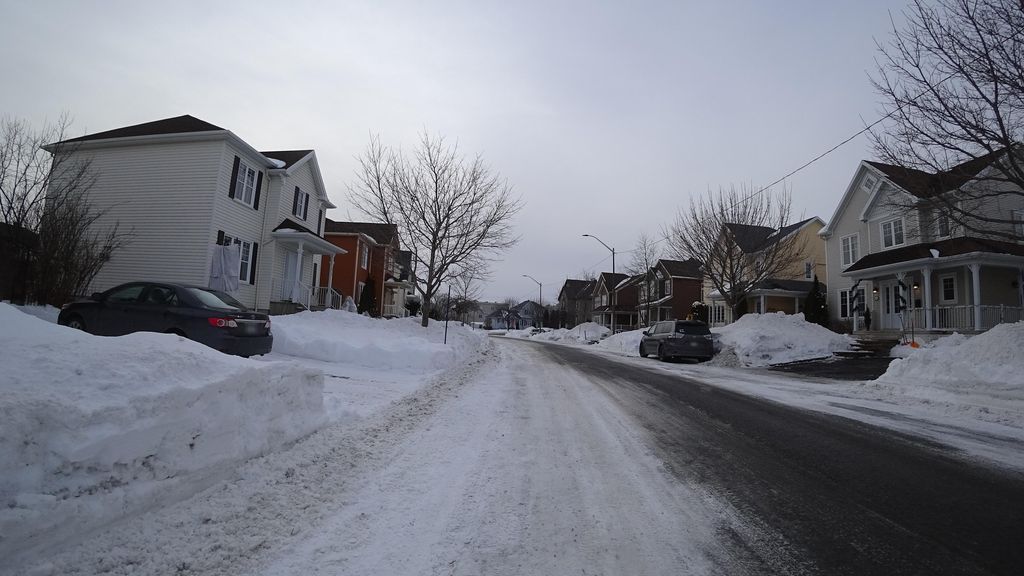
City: quebec_city